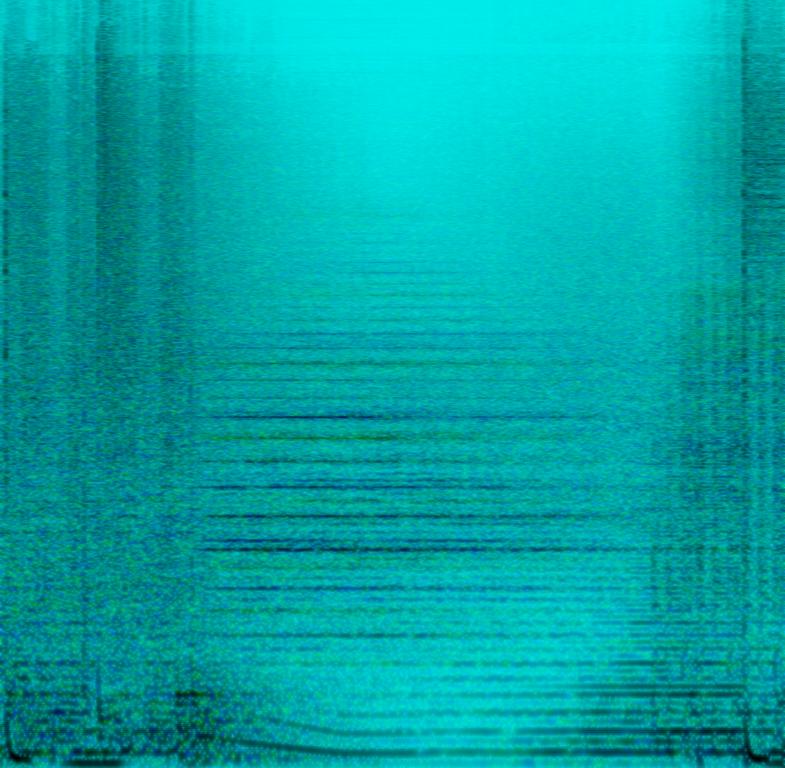
The song is an instrumental. The tempo is medium with a strong marching drum rhythm, with cymbal crashes and bass drum kicks, percussive bass line and amplified guitar playing rhythm. The audio quality is pristine and the soundtrack is high on adrenaline.